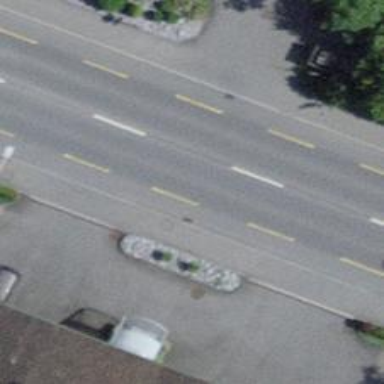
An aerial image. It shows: Secondary road with asphalt surface and lanes for cycling in both directions.